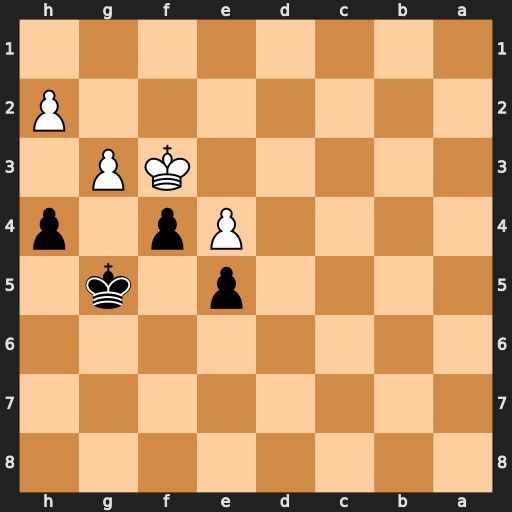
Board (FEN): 8/8/8/4p1k1/4Pp1p/5KP1/7P/8
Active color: b
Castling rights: -
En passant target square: -
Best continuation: fxg3 hxg3 h3